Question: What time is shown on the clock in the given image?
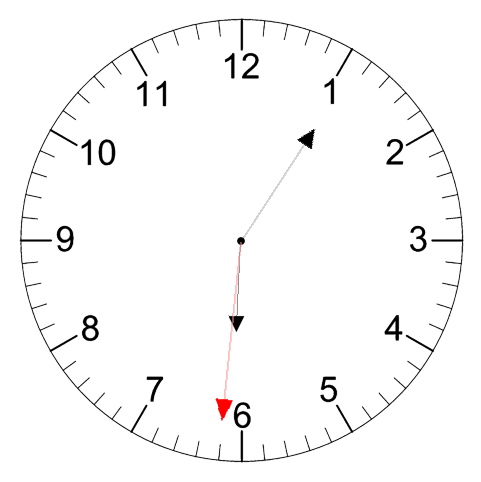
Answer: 06:05:31